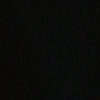
Label: space